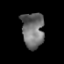
Tissue: prostate
Cell type: T cells
Senescence score: 0.3353
Nuclear area (px): 771
Mean DAPI intensity: 111.244